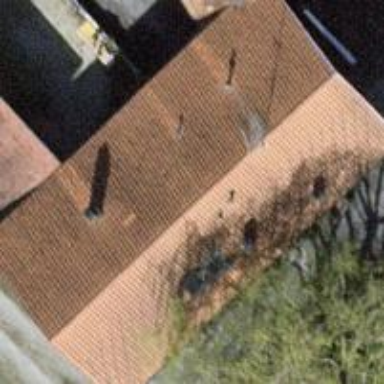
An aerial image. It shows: Building with gabled roof made of tiles. The roof is oriented along the building.